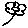
Label: flower